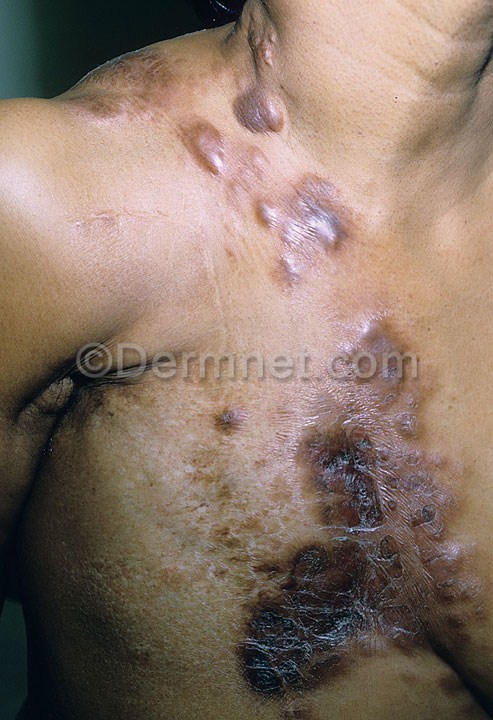
Disease: Actinic Keratosis Basal Cell Carcinoma and other Malignant Lesions